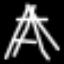
Label: The Eiffel Tower